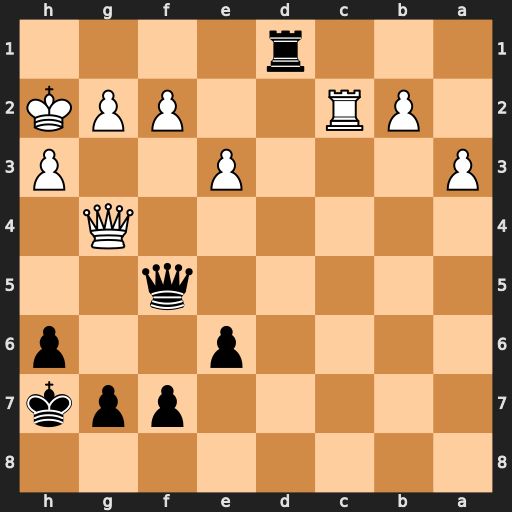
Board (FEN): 8/5ppk/4p2p/5q2/6Q1/P3P2P/1PR2PPK/3r4
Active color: b
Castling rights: -
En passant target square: -
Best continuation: Qxc2 Qxd1 Qxd1